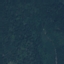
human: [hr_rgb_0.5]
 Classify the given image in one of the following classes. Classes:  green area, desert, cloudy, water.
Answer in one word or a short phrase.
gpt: green area